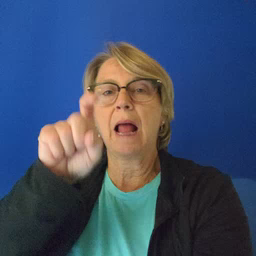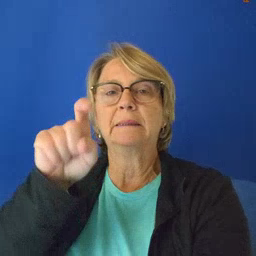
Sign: closet